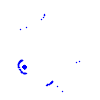
Particle: kaon